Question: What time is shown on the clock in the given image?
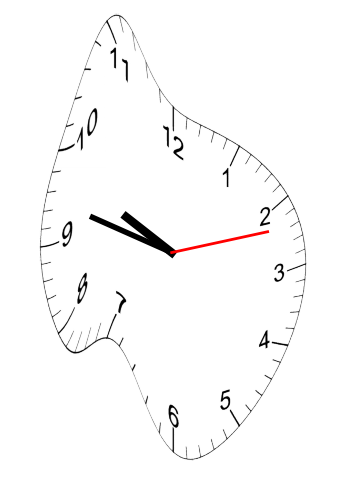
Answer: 09:47:12